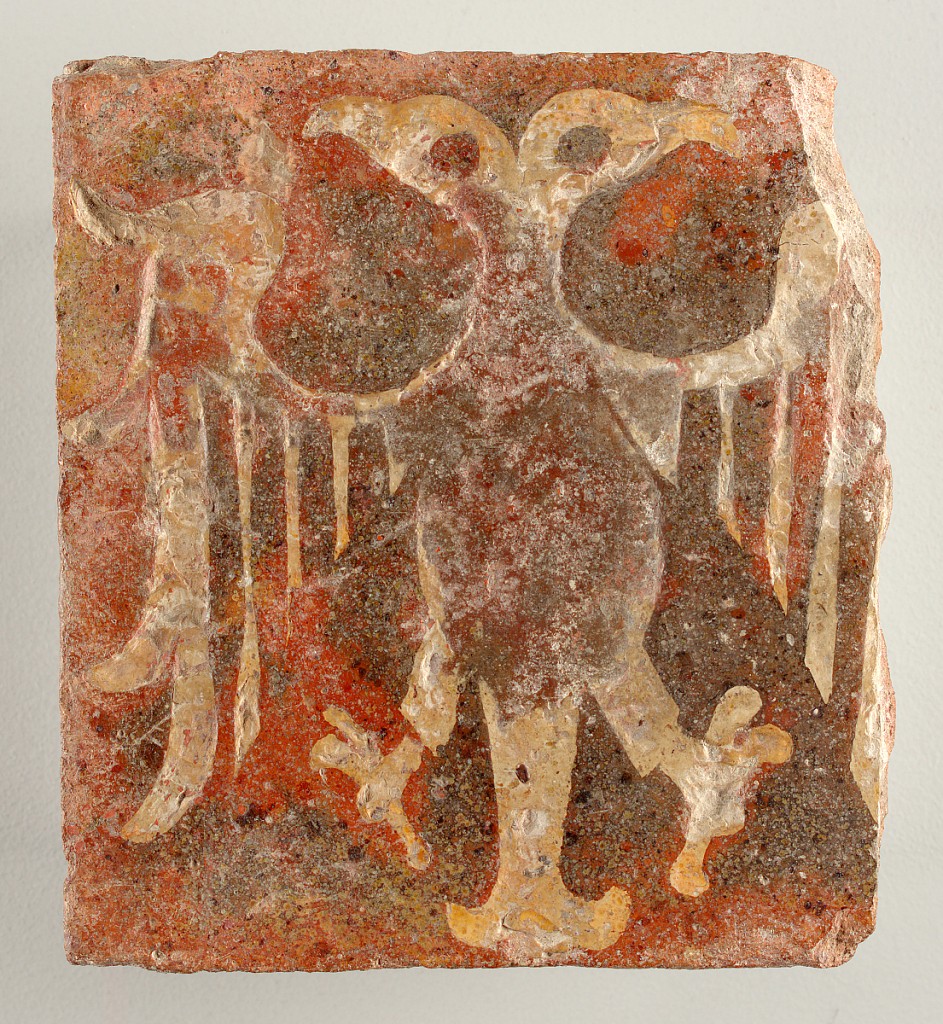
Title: Floor tile
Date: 14th century
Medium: Red earthenware, inlaid with pipe clay
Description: Square tile of red clay, stamped and inlaid with pipe clay in shape of double-headed.  Right edge missing. Four circular pits on back.